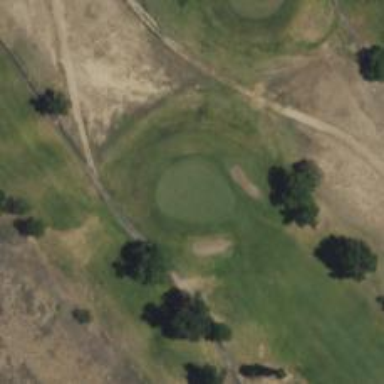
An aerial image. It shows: View of golf hole.